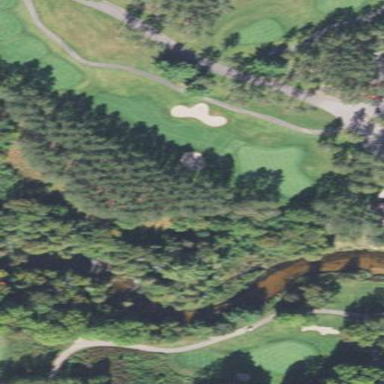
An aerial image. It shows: Area of rough grass used for golf.